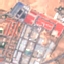
Land use / land cover: Industrial